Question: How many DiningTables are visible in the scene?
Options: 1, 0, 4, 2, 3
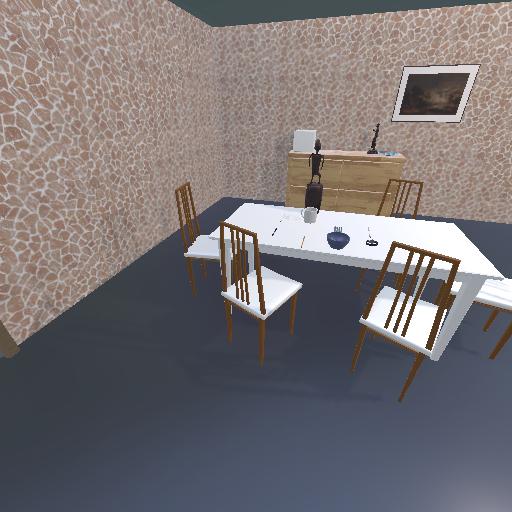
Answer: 1